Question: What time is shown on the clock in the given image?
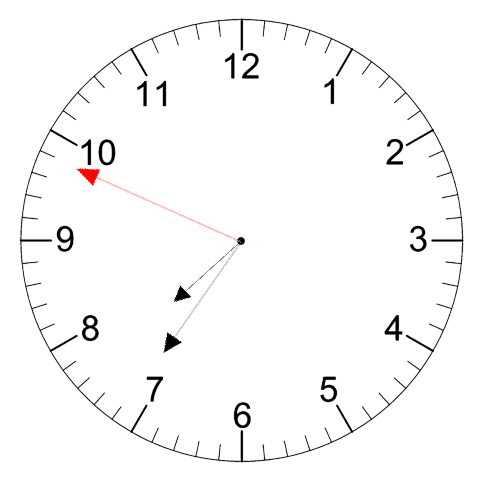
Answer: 07:35:49